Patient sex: M
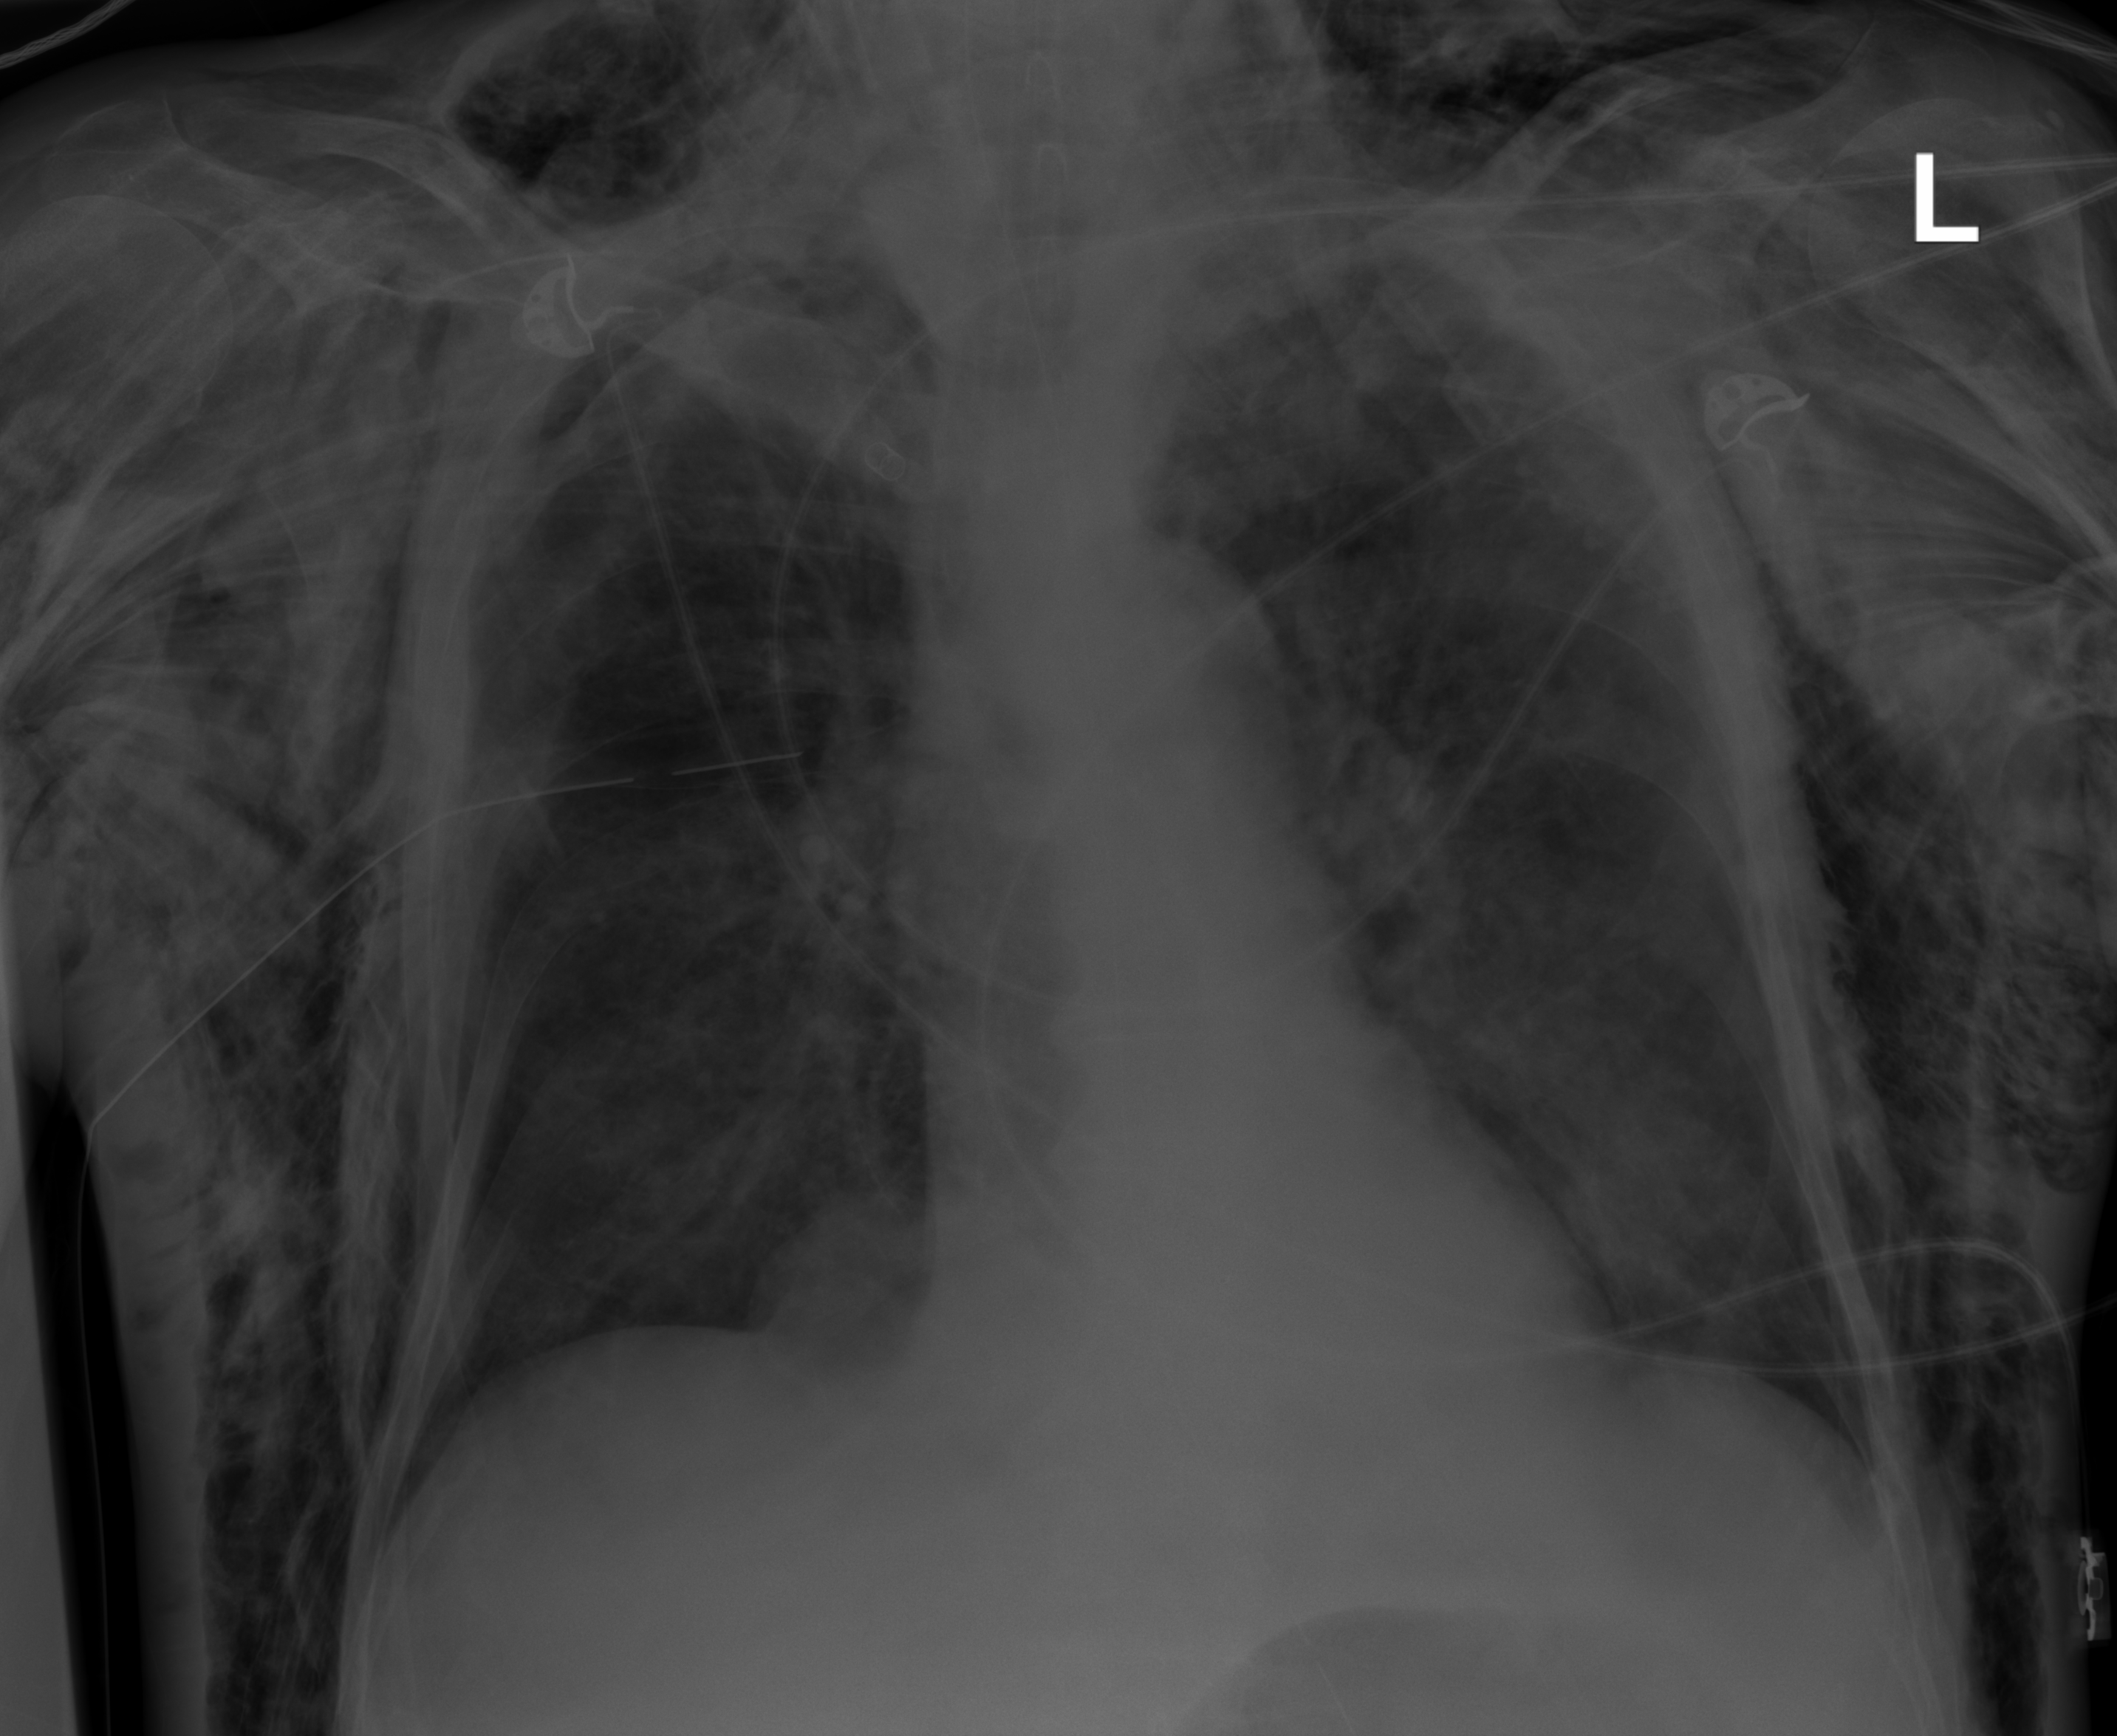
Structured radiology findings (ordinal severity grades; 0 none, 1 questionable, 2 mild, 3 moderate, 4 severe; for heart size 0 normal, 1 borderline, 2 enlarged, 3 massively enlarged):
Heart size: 0
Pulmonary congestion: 2
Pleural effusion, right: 0
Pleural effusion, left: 0
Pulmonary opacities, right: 2
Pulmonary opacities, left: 2
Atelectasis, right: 2
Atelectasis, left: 2